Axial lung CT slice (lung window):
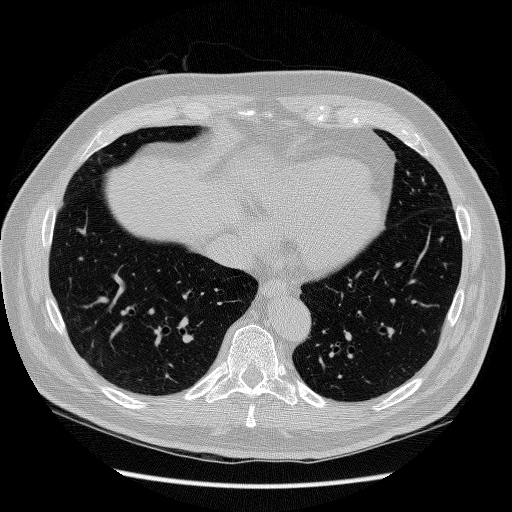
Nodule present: no